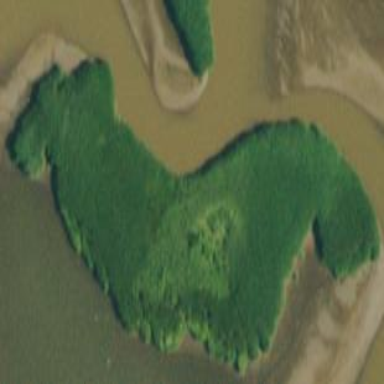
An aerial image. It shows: Islet with marshy wetland along the coastline.